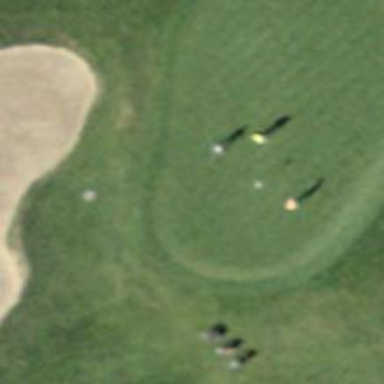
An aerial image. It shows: Golf green.